Question: When I add a BindingNavigator to my forms it has a line that appears under it. How can I get rid of that line?

I have looked through all of the settings in the properties but I cannot tell how I can get rid of that line. I have also looked online and can't find anything, but I cannot be the only person who wants to remove this. Any suggestions?
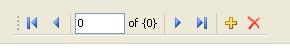
Answer: You probably can't without implementing a subclass and overriding the 'OnPaint', or doing some other hack where you're replacing or modifying the built in rendering. The problem with this approach is that the BindingNavigator is probably a composite control, meaning there are a bunch of button controls, and a text box control, etc. that all handle a portion of the rendering themselves. It would be difficult to render the control entirely on your own.